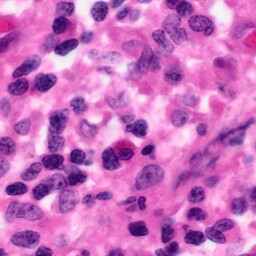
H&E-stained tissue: Pancreatic